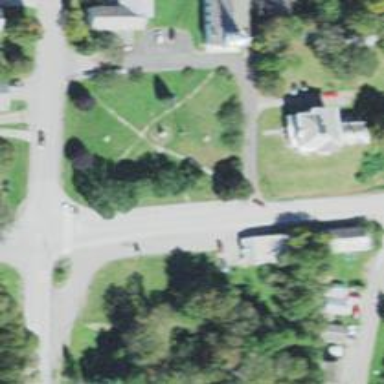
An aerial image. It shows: Park located in historic district.